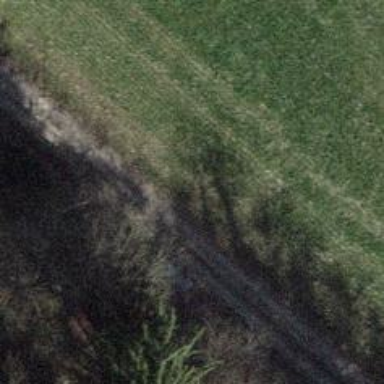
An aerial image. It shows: Brown bench in the vicinity.